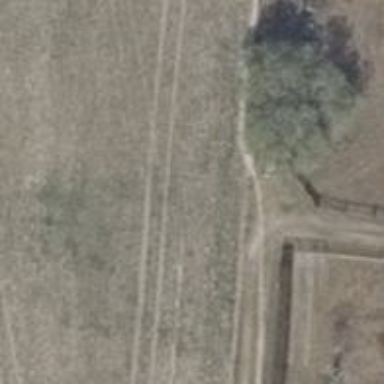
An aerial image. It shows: Ground path.